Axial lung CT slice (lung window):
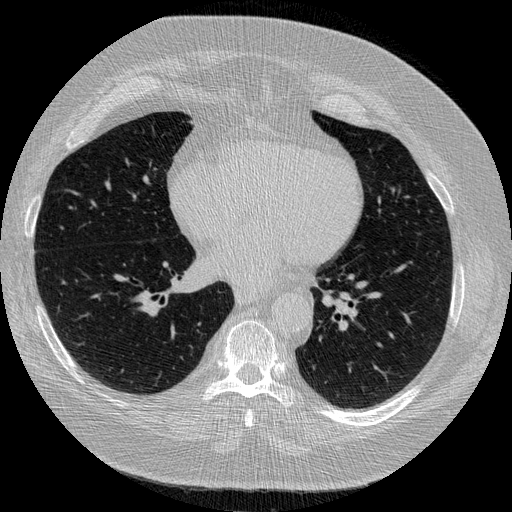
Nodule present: no